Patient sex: M
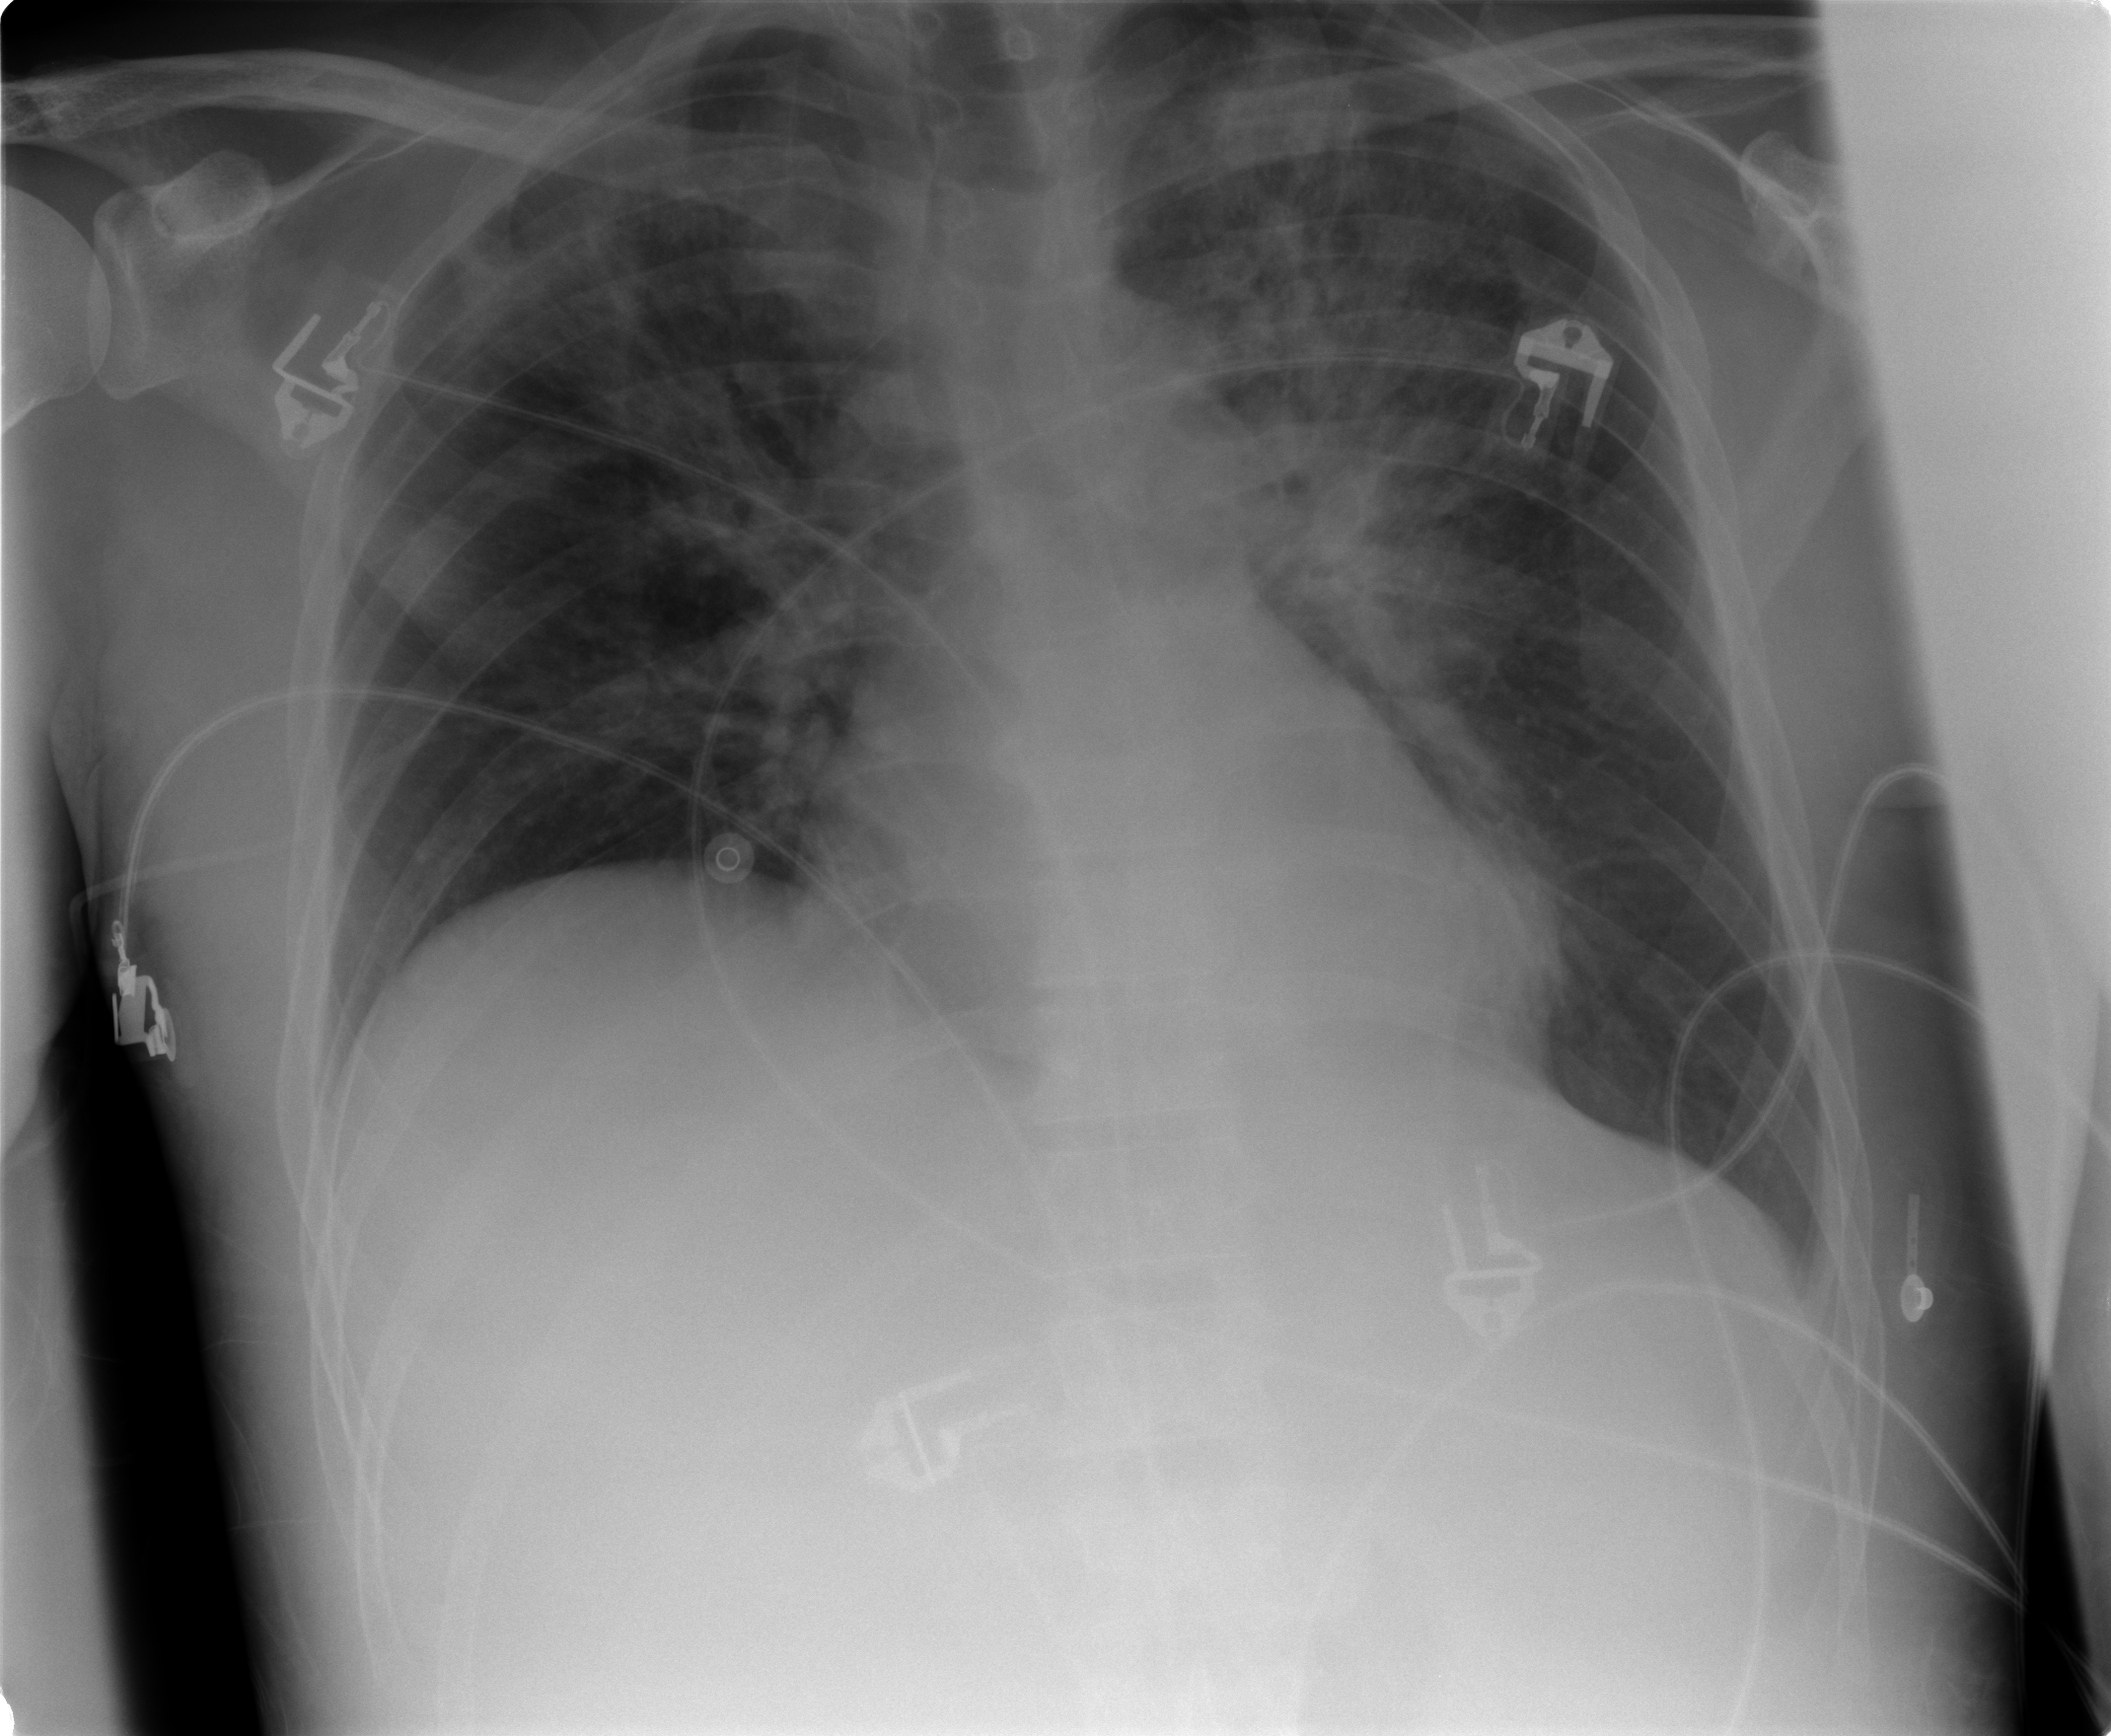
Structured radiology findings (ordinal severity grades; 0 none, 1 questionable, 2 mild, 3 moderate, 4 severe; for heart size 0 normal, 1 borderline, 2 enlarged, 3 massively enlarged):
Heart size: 0
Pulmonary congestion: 2
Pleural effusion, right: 0
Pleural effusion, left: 0
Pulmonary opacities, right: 3
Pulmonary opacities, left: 3
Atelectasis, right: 2
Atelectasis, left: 2